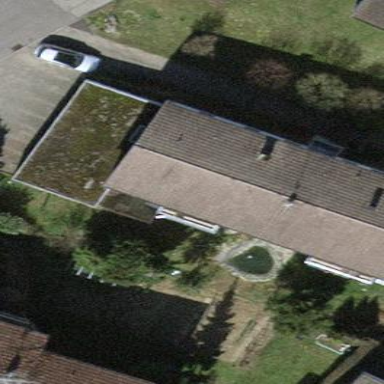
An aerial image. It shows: Garage.